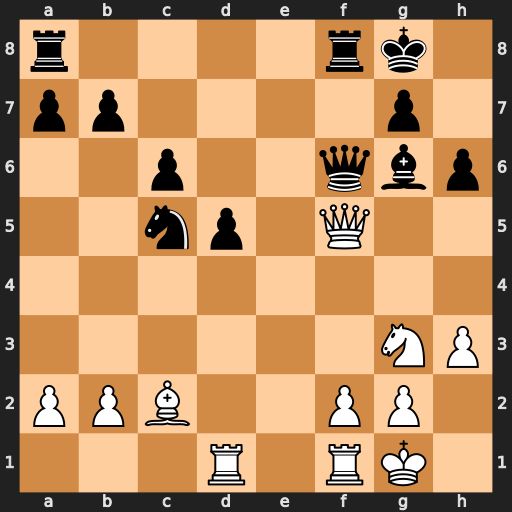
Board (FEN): r4rk1/pp4p1/2p2qbp/2np1Q2/8/6NP/PPB2PP1/3R1RK1
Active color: w
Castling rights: -
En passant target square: -
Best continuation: Qxg6 Qxg6 Bxg6